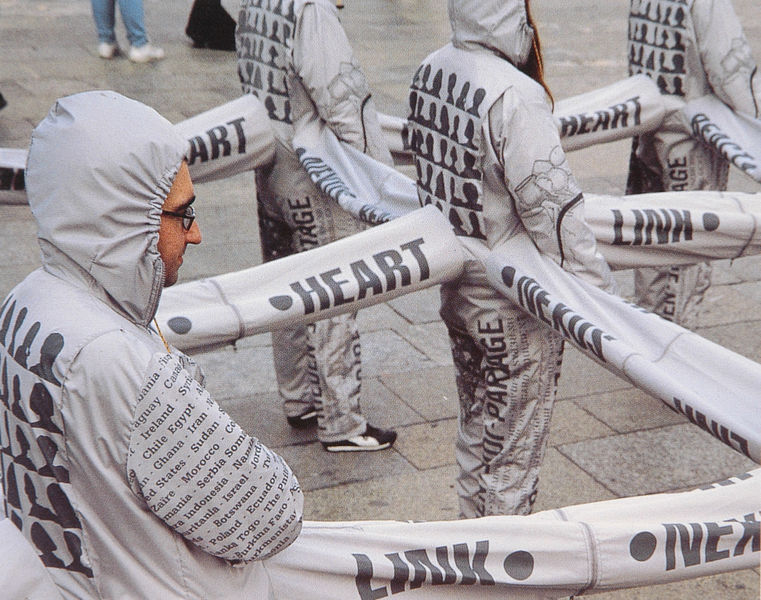
Titel: Nexus Architecture x 50 - Nexus type Operation Life Nexus
Künstler: Lucy Orta
Institution: unbekannt
Schlagwörter: blau, gruppe, mann, schatten, weiß, frauen, menschen, stadt, frau, grau, männer, schwarz, strasse, leute, anzug, anzüge, gesichter, mütze, mensch, stehen, gitter, haare, stoff, england, schrift, pflaster, schuhe, kette, werbung, jeans, foto, fotografie, photographie, gehsteig, druck, gehweg, pflastersteine, text, brille, buchstaben, demo, worte, portraits, aufschrift, herz, platten, verbunden, netz, englisch, kaputze, kapuze, ägypten, beschriftet, länder, wörter, aktion, aktiv, kapuzen, steinplatte, aufdruck, aktionskunst, aufgedruckt, berbindung, botsvana, chile, ecuador, egypt, happening, heart, kunststoff, link, overall, performance, platre, schuge, strße, turnschuh, turnschuhe, vernetzt, vernetzung, öffentlichkeit